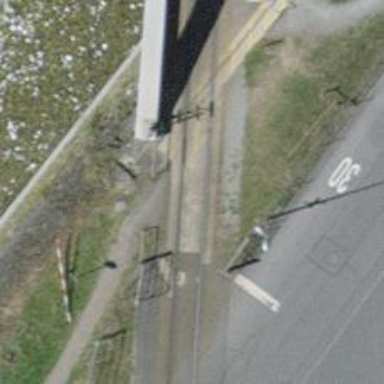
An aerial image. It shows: Uncontrolled railway crossing.